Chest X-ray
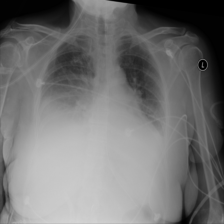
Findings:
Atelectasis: negative
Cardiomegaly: negative
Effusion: positive
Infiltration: positive
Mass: negative
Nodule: negative
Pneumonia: negative
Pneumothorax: negative
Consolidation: negative
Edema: negative
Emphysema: negative
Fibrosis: negative
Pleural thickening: negative
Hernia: negative